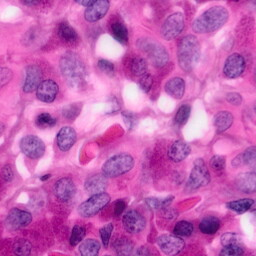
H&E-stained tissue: Pancreatic